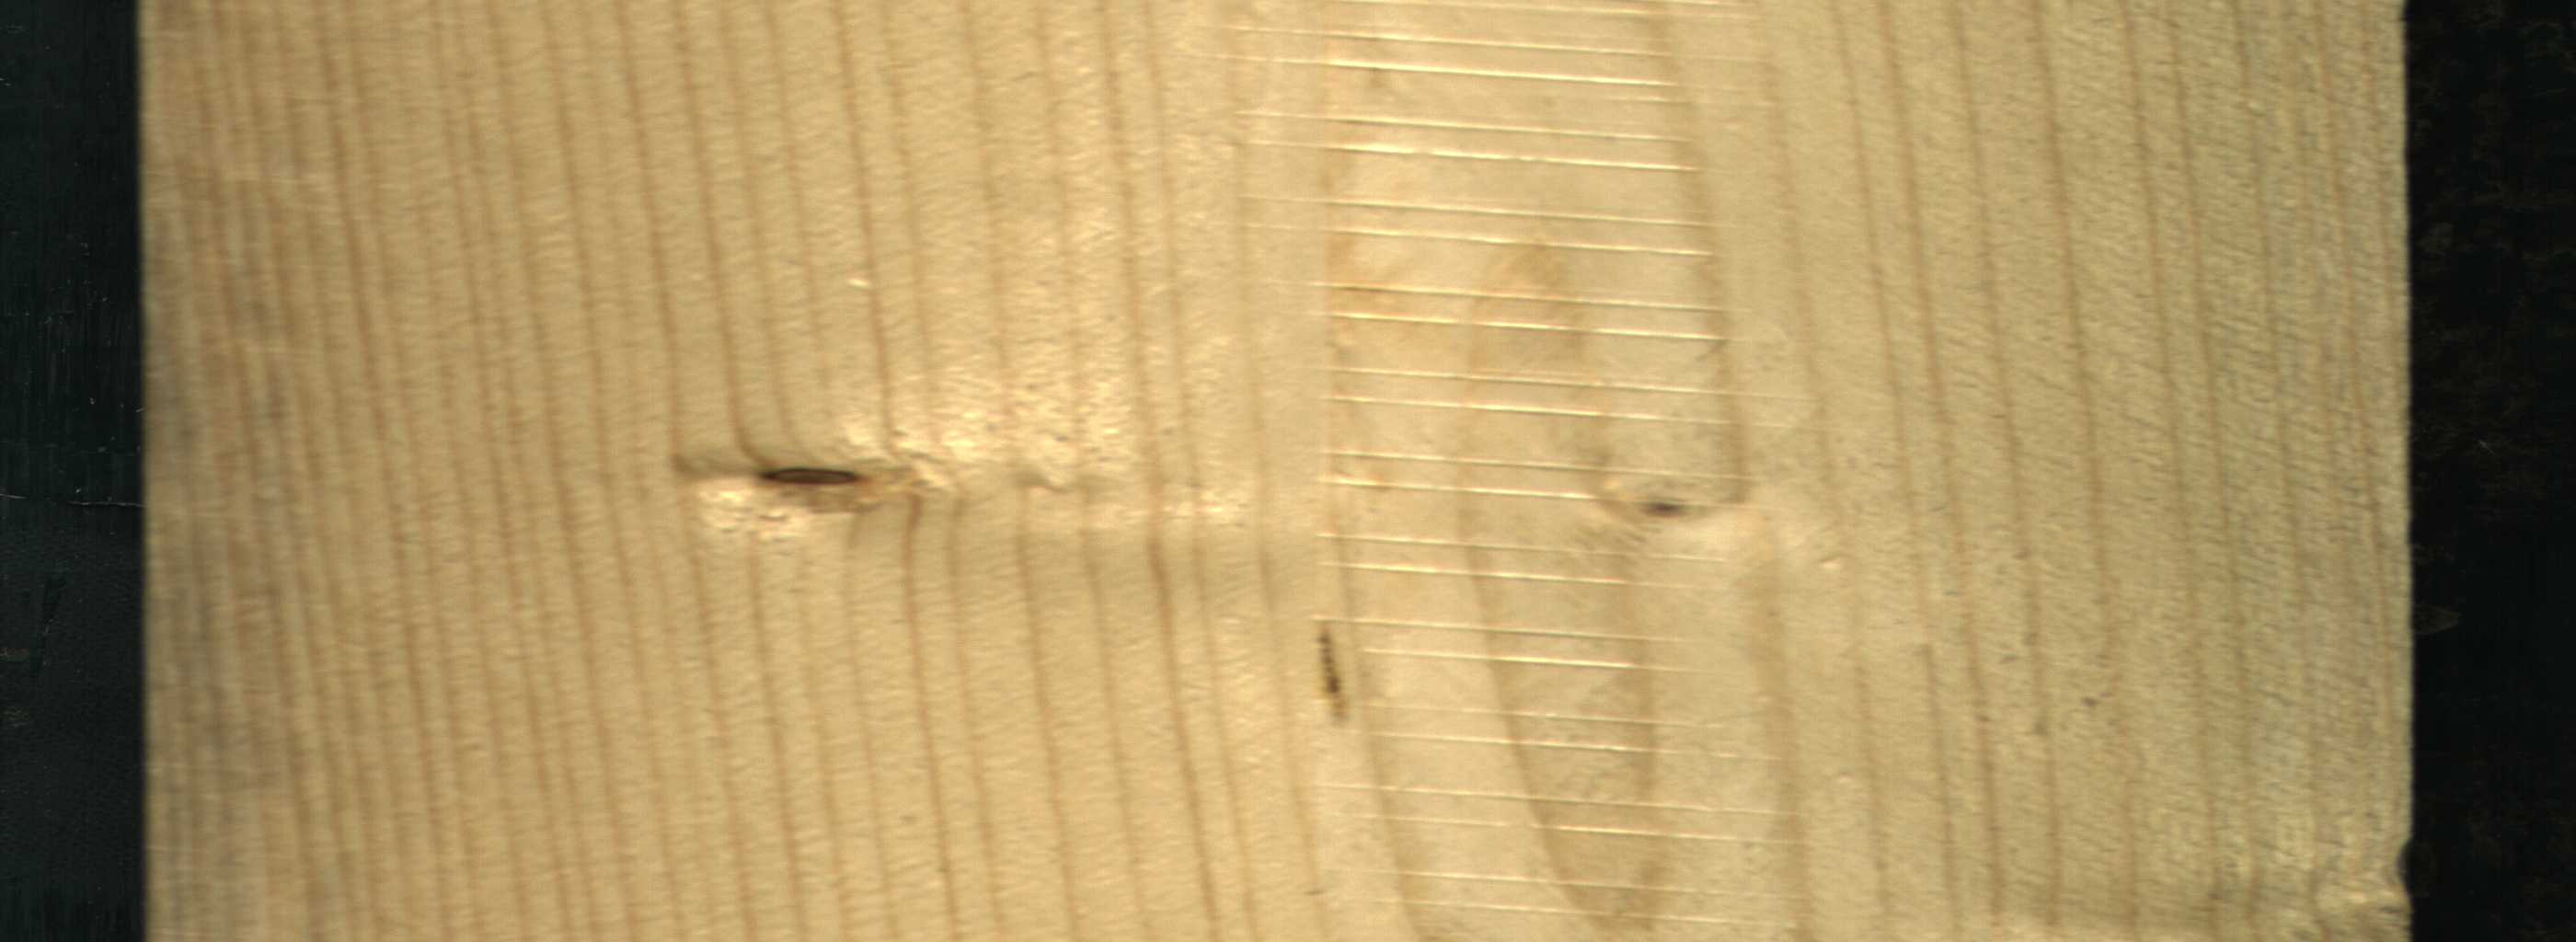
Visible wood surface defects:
resin
Dead_Knot
Live_Knot